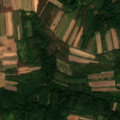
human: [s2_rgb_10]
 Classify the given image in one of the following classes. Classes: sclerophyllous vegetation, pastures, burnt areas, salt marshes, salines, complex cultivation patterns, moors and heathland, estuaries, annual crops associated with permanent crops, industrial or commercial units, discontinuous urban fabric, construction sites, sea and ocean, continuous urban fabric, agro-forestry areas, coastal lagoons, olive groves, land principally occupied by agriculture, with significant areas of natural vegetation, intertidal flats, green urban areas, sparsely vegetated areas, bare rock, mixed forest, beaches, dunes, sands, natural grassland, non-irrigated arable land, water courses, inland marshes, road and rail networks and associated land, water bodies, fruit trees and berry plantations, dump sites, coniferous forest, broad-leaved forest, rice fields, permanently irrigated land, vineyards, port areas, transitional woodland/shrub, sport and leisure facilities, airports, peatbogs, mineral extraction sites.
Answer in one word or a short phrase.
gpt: non-irrigated arable land, land principally occupied by agriculture, with significant areas of natural vegetation, broad-leaved forest, transitional woodland/shrub